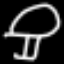
Label: mushroom